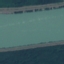
Land use / land cover: River